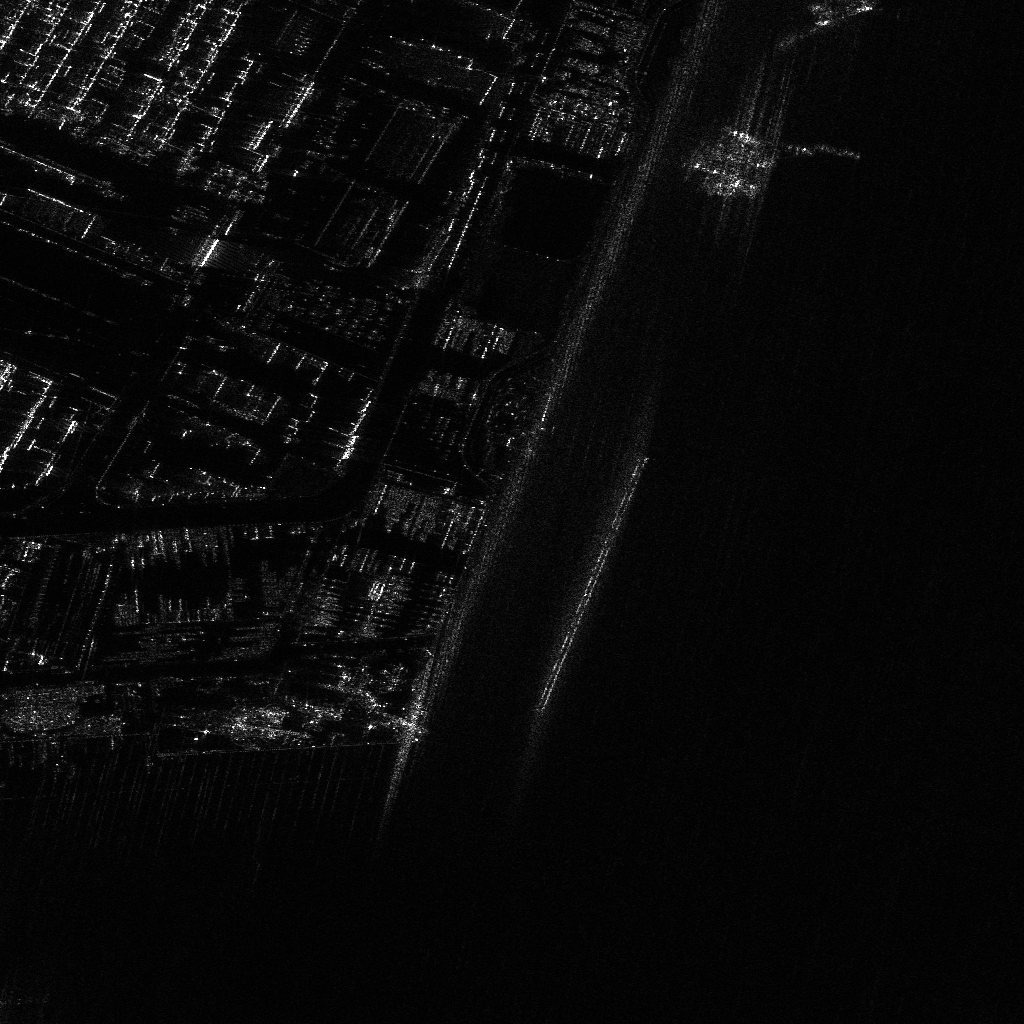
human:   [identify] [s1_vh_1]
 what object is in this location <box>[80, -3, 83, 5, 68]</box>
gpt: <ref>1 large container at the top right</ref>